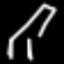
Label: bed